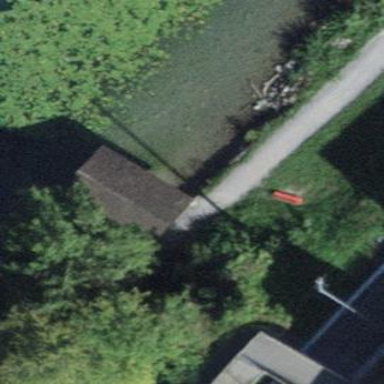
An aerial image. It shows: Boathouse building.